三年级 · 算术
看图列式计算。（共 4 分）

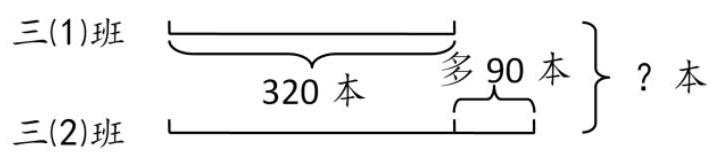
答案: 730 本
【分析】根据题意可知, 先用 320 本加 90 本计算出三年级二班的数量, 然后用三年级二班的数量加三年级一班的数量即可。依此列式并计算即可。

【详解】 $320+90+320$

$=410+320$

$=730($ 本 $)$